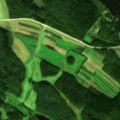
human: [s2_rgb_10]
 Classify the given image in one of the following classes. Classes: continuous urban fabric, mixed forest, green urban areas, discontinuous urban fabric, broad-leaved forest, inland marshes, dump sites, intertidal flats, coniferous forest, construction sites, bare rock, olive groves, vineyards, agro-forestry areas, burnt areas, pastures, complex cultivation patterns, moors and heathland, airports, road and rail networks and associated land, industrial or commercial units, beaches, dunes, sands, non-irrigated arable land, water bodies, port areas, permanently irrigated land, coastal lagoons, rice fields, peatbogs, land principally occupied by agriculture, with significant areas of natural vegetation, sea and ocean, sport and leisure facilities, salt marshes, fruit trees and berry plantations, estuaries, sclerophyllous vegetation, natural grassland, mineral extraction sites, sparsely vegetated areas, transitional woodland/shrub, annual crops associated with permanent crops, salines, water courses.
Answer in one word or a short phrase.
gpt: non-irrigated arable land, land principally occupied by agriculture, with significant areas of natural vegetation, mixed forest, water bodies